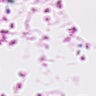
Metastatic tissue present: no